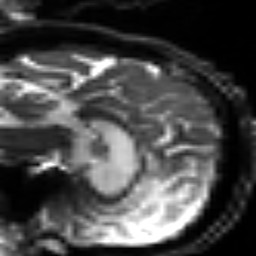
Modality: sbref
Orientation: sagittal
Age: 69
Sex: male
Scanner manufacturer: siemens
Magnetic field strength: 3 T
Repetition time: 3.2 s
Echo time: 0.081 s